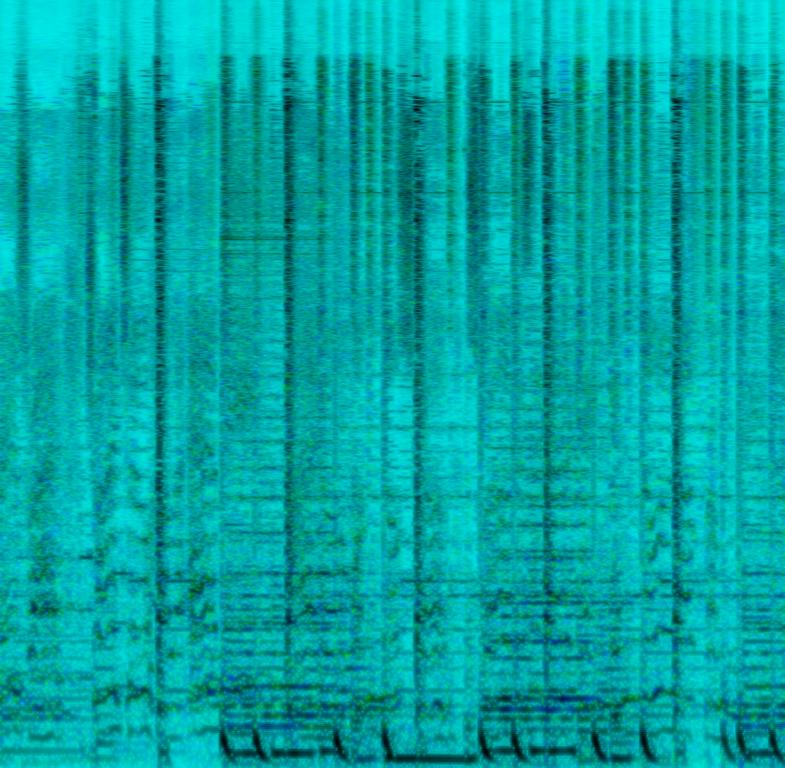
This song contains a digital drum with a shaker sound and a triangle. A soft sub bass is playing along. In the background you can hear one continuous high tone from a digital string sound. Other strings and a piano are playing a simple repeating melody. The female voice is singing along with backing vocals in the background. This song may be playing loud while driving a car.